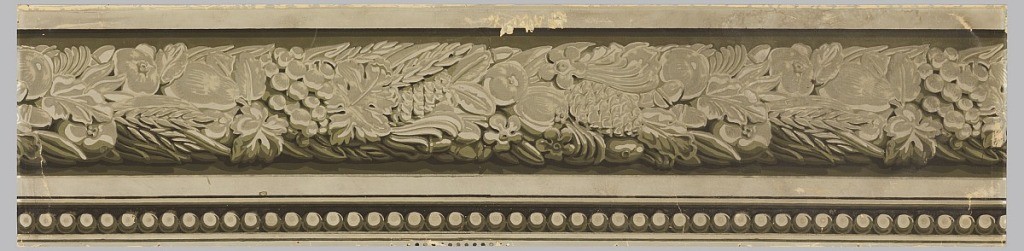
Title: Border
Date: ca. 1830
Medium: Block-printed paper
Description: Grisaille (greenish gray) torus with grains and fruit in simulated relief.